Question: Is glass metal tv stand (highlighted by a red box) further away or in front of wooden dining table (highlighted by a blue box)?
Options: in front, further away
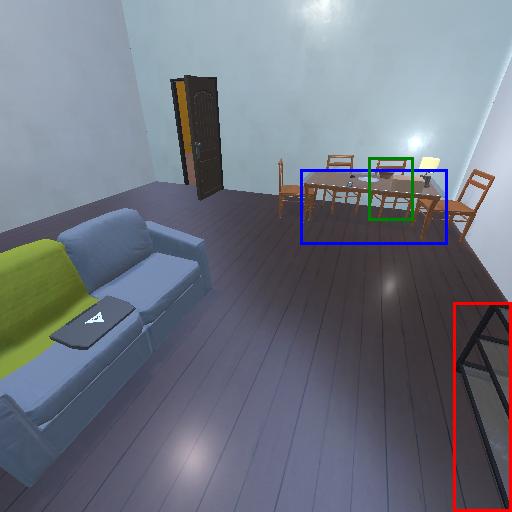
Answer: in front